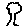
Label: tree